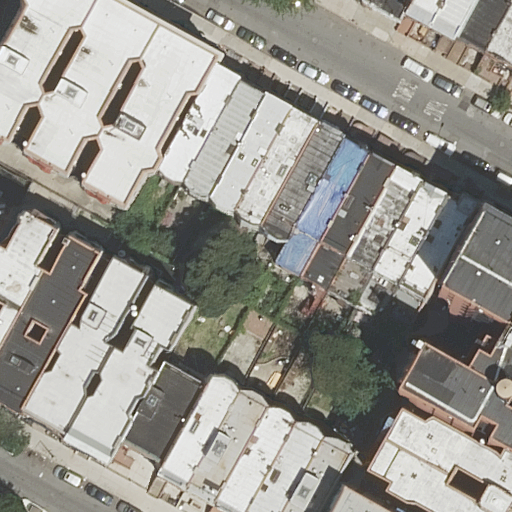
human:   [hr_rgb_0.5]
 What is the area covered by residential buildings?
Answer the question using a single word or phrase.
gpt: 5478m2

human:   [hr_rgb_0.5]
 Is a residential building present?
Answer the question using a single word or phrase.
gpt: yes

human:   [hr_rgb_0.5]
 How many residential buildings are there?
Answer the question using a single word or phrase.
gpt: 31

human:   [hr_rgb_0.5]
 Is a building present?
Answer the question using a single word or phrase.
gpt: yes

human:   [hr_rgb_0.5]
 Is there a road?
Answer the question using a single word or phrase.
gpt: yes

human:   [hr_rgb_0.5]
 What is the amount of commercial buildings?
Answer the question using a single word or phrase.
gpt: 0

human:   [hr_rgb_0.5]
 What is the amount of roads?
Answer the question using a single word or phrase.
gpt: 2

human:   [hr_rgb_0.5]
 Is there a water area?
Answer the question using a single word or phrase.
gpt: no

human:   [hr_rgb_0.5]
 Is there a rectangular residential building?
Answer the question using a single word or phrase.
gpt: yes

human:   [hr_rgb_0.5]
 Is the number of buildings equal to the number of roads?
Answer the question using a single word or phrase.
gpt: no

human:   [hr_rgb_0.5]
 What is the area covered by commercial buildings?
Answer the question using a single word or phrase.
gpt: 0m2

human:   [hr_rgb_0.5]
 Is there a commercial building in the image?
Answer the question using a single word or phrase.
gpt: no

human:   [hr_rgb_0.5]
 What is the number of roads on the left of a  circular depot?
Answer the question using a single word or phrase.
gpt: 0

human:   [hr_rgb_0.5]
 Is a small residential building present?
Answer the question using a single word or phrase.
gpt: yes

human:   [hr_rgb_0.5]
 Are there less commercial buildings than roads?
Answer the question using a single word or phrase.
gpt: yes

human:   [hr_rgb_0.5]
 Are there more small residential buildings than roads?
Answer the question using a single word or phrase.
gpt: yes

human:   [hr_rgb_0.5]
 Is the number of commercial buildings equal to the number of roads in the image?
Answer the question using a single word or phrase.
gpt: no

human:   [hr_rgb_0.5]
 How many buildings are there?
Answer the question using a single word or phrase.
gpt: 31

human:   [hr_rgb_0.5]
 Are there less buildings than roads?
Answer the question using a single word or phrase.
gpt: no

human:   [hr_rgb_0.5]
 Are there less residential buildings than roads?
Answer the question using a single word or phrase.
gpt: no

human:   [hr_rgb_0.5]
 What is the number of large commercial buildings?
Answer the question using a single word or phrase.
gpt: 0

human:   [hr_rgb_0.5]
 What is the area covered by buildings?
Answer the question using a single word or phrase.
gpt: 5478m2

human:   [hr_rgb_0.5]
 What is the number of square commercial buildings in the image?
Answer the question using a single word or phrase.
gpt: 0

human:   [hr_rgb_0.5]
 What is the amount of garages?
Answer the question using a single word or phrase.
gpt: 0

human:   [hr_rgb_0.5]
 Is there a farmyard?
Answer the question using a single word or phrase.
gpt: no

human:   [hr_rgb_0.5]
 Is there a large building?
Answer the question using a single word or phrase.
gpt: no

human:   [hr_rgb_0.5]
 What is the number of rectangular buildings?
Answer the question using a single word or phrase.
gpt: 19

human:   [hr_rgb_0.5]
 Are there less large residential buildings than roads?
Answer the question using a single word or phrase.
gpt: yes

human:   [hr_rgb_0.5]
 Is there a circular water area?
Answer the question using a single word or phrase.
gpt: no

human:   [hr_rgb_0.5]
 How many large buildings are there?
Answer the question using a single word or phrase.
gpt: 0

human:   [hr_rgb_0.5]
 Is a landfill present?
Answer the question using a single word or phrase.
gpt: no

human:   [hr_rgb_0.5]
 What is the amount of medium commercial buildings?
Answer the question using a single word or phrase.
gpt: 0

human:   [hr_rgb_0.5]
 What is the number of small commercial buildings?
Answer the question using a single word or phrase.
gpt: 0

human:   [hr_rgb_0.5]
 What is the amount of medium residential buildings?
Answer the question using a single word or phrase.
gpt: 25

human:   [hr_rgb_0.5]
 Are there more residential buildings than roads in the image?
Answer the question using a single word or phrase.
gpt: yes

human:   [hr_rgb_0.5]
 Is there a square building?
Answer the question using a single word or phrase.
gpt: no

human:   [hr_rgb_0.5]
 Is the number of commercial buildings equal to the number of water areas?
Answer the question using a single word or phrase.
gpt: yes

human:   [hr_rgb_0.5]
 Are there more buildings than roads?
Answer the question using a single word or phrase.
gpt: yes

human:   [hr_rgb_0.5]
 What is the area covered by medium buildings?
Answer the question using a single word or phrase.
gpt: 5200m2

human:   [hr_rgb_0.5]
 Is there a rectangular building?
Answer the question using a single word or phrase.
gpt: yes

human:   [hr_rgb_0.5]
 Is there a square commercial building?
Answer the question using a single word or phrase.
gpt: no

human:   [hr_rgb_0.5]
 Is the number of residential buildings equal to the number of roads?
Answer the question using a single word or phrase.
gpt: no

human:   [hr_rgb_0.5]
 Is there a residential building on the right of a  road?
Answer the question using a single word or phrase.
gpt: yes

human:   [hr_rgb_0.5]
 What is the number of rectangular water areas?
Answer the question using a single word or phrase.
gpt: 0

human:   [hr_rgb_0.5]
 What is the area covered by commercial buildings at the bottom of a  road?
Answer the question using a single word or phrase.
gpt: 0m2

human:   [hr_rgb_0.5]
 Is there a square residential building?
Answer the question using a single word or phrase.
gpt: no

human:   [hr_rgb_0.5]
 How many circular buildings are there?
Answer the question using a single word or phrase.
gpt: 0

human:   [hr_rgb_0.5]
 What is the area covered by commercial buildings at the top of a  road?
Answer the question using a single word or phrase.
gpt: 0m2

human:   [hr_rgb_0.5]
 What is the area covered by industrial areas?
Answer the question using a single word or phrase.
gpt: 0m2

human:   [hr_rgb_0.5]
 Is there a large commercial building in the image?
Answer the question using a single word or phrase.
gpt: no

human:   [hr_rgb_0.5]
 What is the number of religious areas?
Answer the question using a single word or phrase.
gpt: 0

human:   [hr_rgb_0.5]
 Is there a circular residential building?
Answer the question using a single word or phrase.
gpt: no

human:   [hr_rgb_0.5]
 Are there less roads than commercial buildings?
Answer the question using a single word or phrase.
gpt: no

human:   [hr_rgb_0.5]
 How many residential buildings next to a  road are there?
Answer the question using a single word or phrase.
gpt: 31

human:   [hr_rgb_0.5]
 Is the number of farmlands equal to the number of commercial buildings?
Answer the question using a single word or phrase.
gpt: yes

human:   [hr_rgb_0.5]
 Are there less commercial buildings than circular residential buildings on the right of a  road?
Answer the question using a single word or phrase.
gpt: no

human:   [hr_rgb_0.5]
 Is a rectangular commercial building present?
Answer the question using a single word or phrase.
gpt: no

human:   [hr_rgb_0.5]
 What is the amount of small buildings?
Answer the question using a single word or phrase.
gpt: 6

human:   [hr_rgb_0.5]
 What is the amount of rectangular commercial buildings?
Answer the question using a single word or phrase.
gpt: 0

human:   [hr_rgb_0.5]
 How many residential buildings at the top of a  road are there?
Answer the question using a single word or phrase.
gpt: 24

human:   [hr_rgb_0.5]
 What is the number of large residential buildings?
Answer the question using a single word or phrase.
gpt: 0

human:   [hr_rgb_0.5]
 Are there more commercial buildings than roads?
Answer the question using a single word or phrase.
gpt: no

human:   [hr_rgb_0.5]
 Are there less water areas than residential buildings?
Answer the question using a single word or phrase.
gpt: yes

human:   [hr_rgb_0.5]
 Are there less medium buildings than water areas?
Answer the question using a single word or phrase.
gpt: no